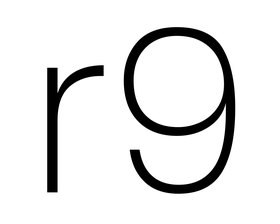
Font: Poppins-ExtraLight